Question: I am doing to show panel with max-height but it doesn't work properly.
Z-Index is not working normally.
'''
<div class="col-md-4 col-sm-6 col-xs-6">
<div class="panel panel-default">
<div class="panel-heading">
<img src="image">
</div>
<div class="panel-body">
</div>
</div>
</div>
'''
'Css codes':
'''
panel-heading{
text-align: center;
max-height:200px;
z-index: -9999;
}
.panel-heading img{
z-index: -9999;
}
.panel-body{
z-index: 9999;
}
'''
So image is showing like this:

The image is supposed to be behind the panel. I mean it contains body. It shouldn't be like this.
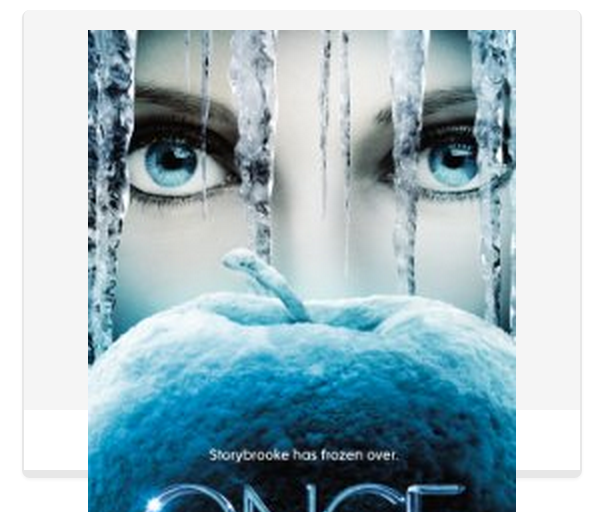
Answer: If I understand correctly, you want the height of the image to be cut off after '200px' since that is the 'max-height' assigned to '.panel-heading'. Please try this:
'''
.panel-heading {
text-align: center;
max-height: 200px;
overflow: hidden;
position: relative;
}
'''
'''
<link href="https://maxcdn.bootstrapcdn.com/bootstrap/3.2.0/css/bootstrap.min.css" rel="stylesheet" />
<link href="https://maxcdn.bootstrapcdn.com/bootstrap/3.2.0/css/bootstrap-theme.min.css" rel="stylesheet" />
<div class="col-md-4 col-sm-6 col-xs-6">
<div class="panel panel-default">
<div class="panel-heading">
<img width=" 100%" src="http://placehold.it/350x750">
</div>
<div class="panel-body">
</div>
</div>
</div>
'''
The image that I've used has a height of '750px' but since I am using 'overflow: hidden' on '.panel-heading', the height of the image gets cut off after '200px'.